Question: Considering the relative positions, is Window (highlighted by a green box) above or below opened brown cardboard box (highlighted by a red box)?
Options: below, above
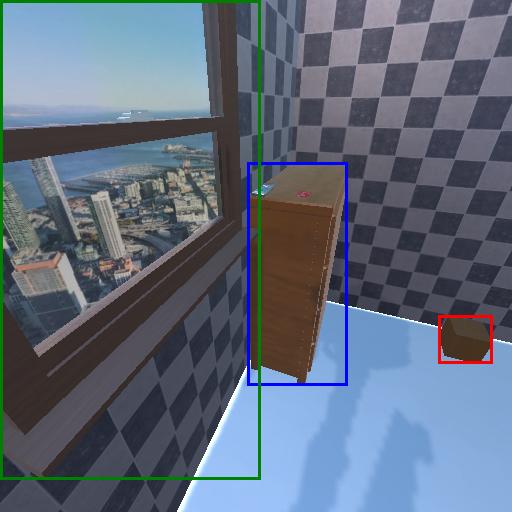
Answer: below